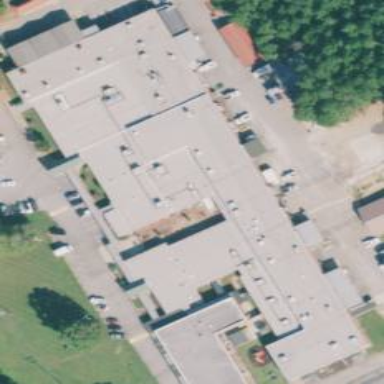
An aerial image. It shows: School building.